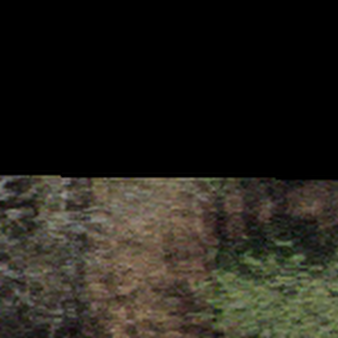
Label: other